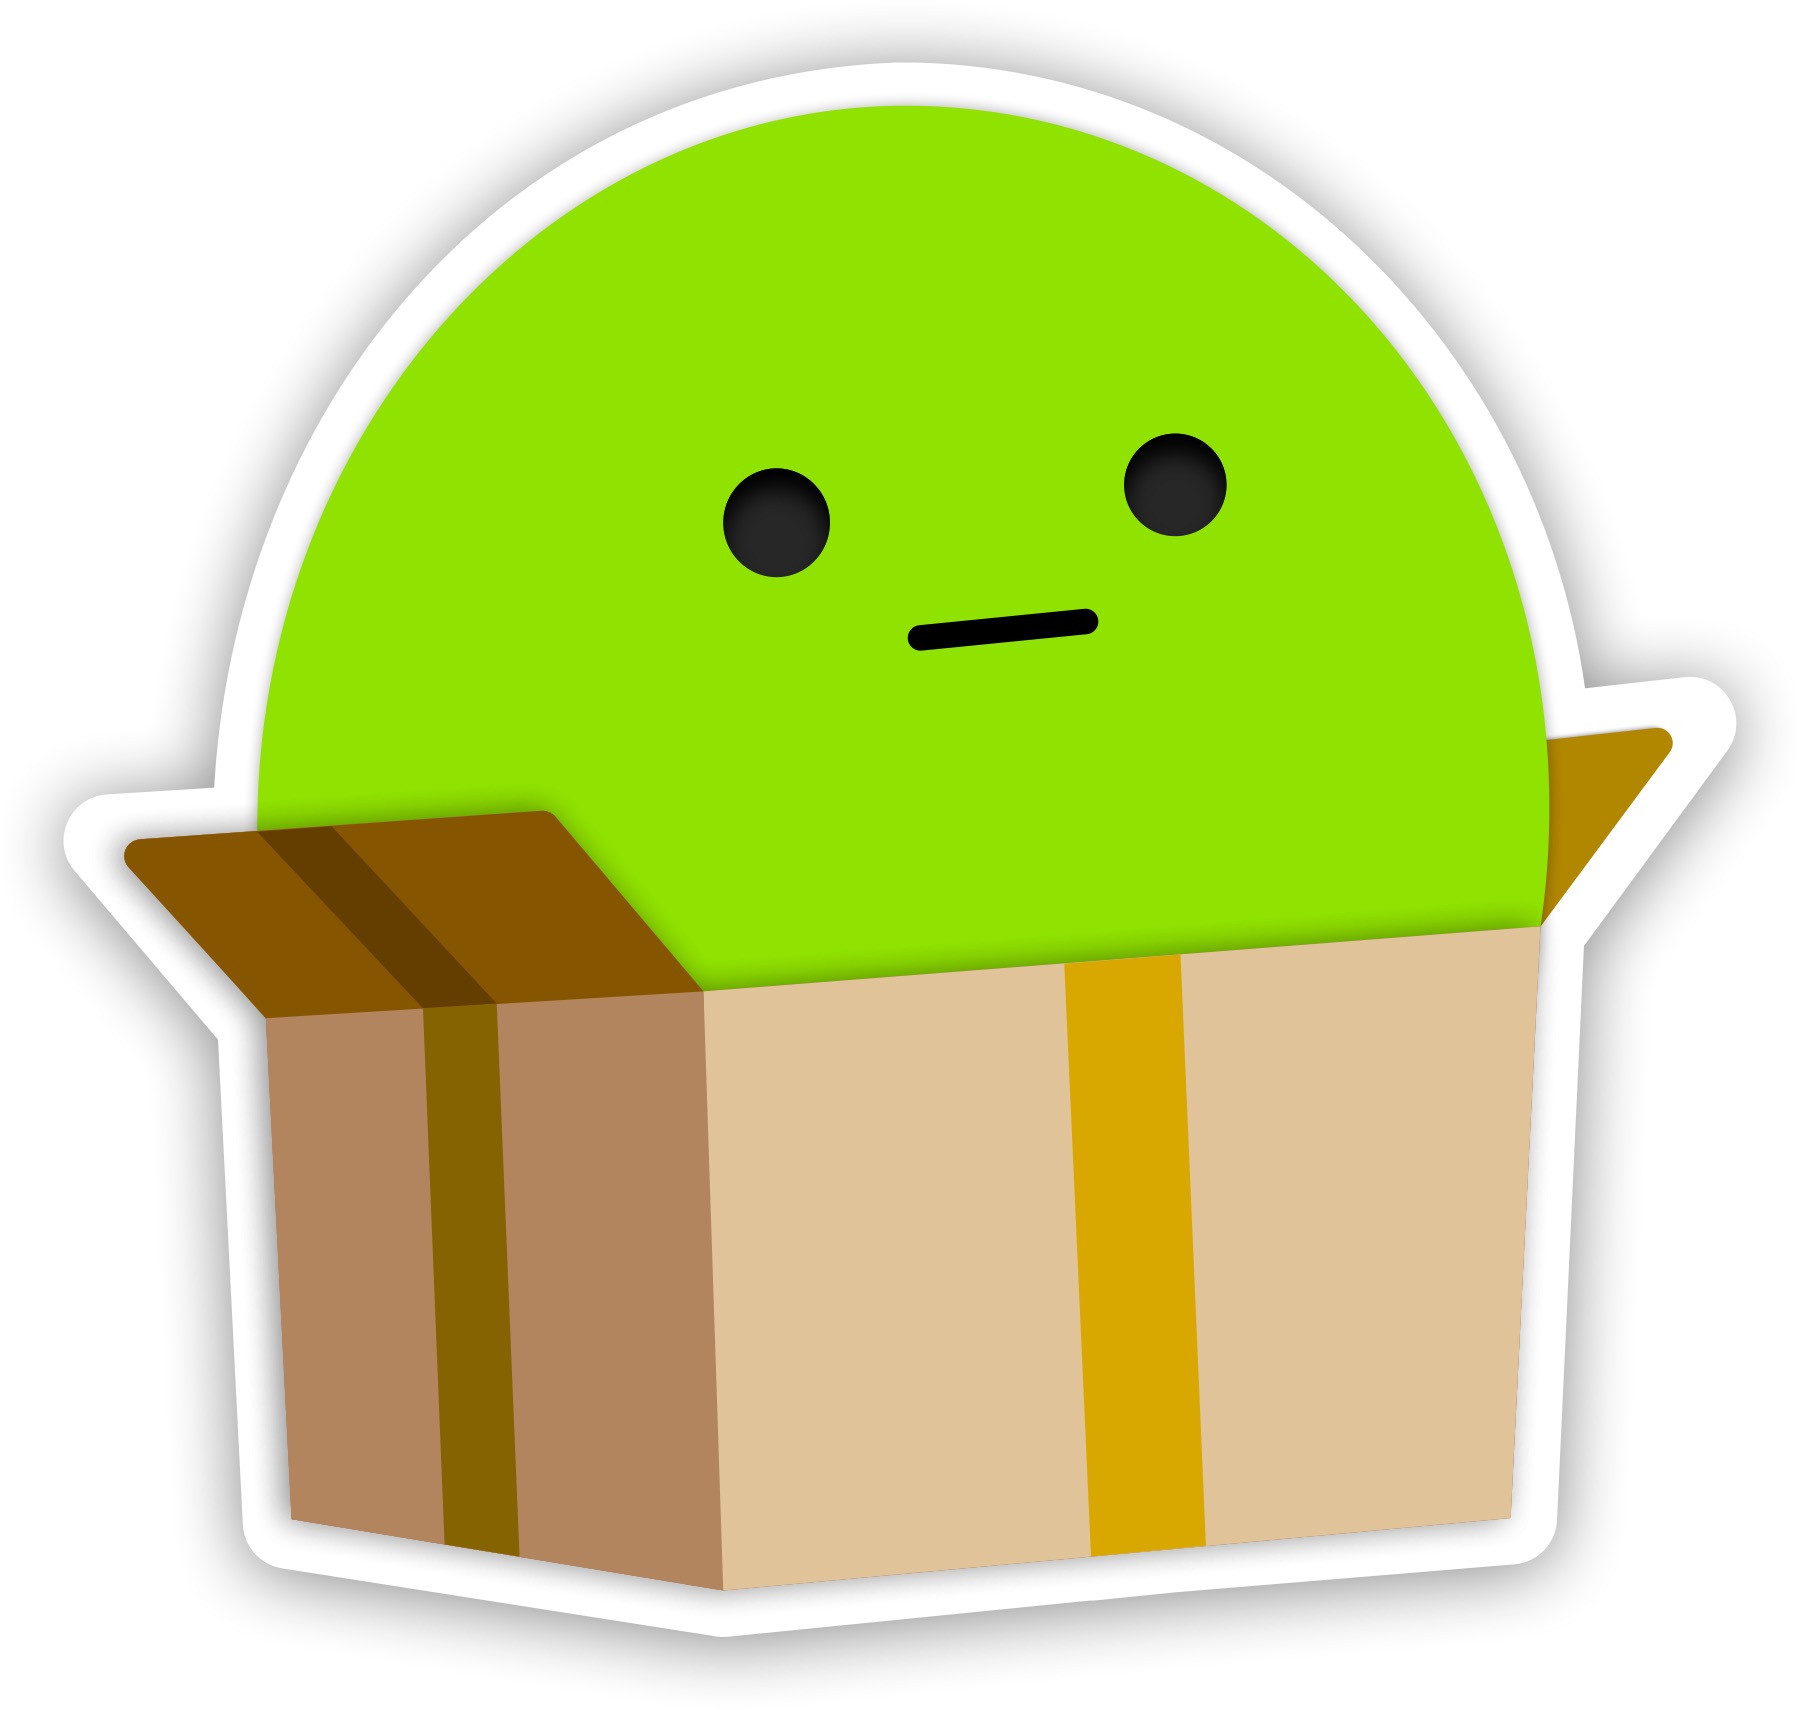
Label: green